Field crop: maize
Growth stage: 1
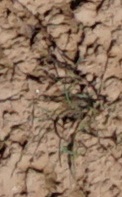
Species: lolium